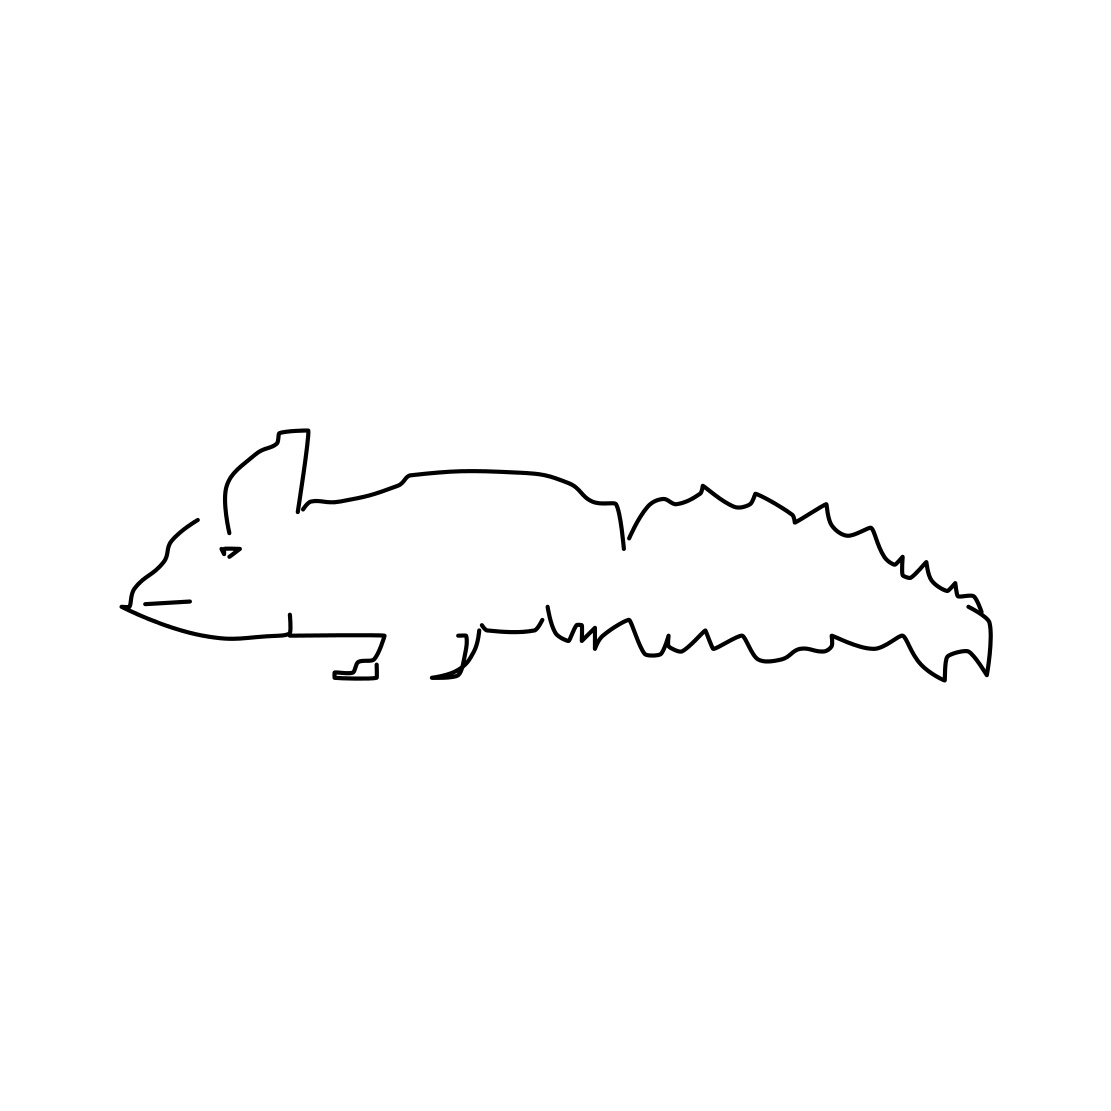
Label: squirrel